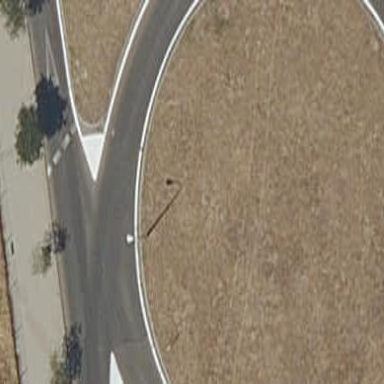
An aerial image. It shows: Residential road with asphalt surface leading to roundabout.